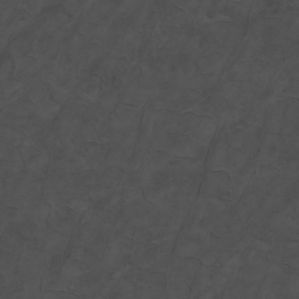
Label: non_frost